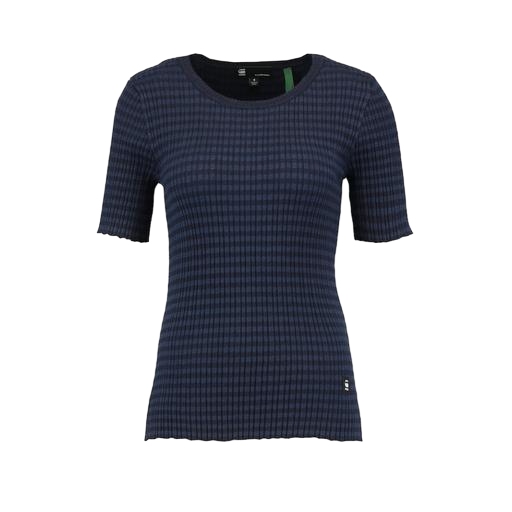
blue t-shirt only macy, short-sleeve top only macy, blue ribbed-trim t-shirt, white background